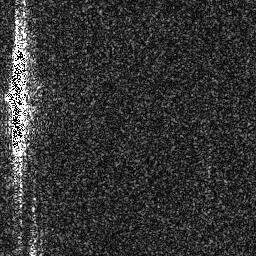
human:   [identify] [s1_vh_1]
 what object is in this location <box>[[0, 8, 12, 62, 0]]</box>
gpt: <ref>1 large ship at the left</ref>